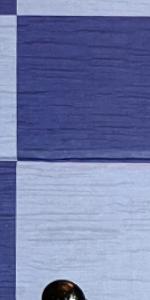
Label: Empty